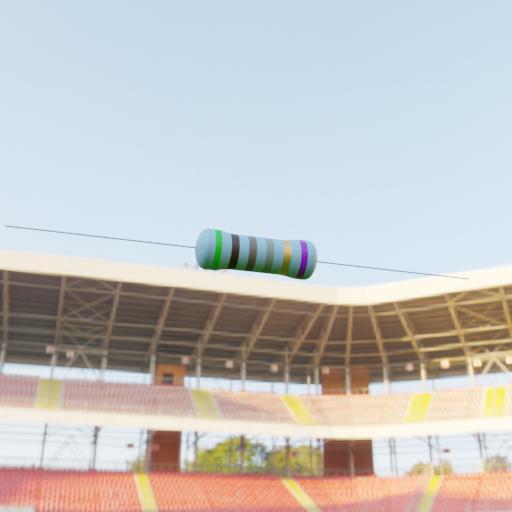
Resistor colour bands (in order): green, black, brown, gray, gold, violet